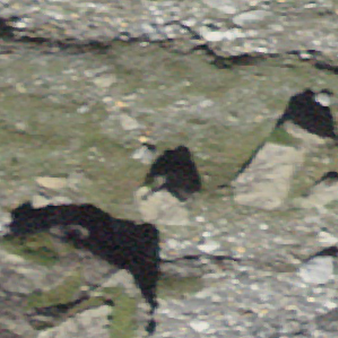
Label: bouldering_area